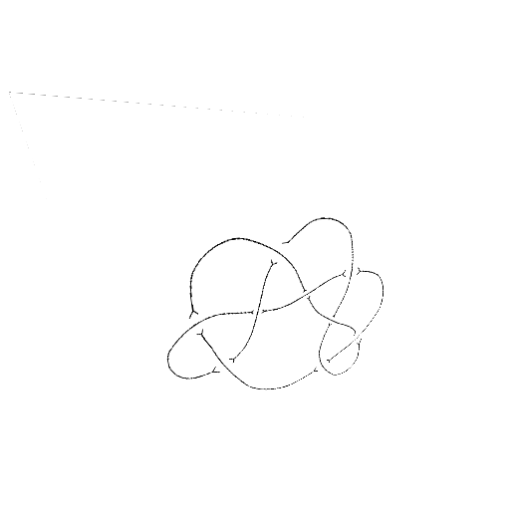
Crossing number: 9